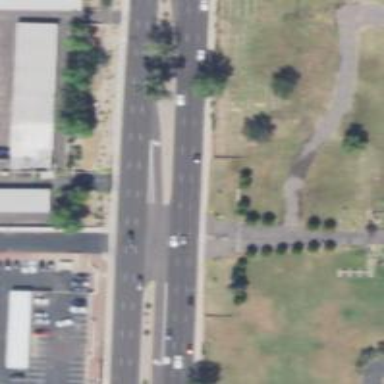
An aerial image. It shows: Primary road with asphalt surface.